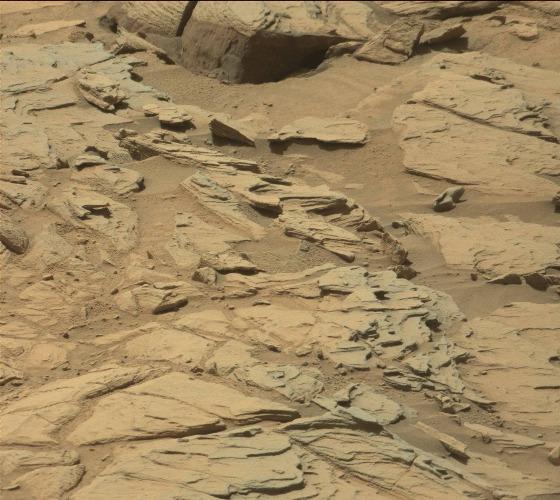
Terrain classes present: Bedrock, Gravel / Sand / Soil, Rock, Shadow